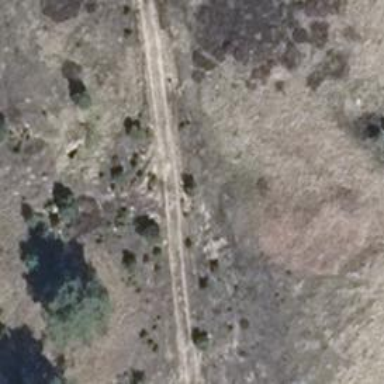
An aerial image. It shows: Track road with grade3 tracktype.